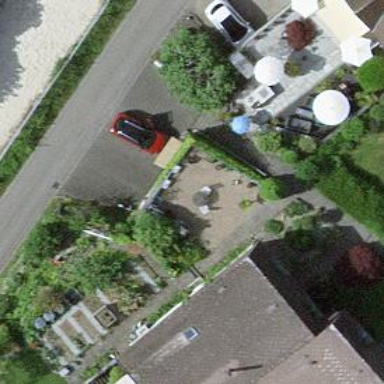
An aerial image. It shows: Garage building.